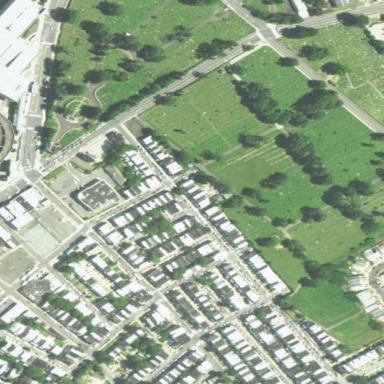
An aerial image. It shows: Cemetery.